Question: I'm trying to stack a bar plot using ggplot in R studio! Here is my data that I'd like to plug in:
'''
Country Con Lab
England <PHONE> <PHONE>
NI 3895 0
Scotland 757949 717007
Wales 528839 71354
'''
I'm a total beginner with R Studio so I'm sorry if this question is tedious! Ideally if you could help me stack it by the party that came second that would be helpful! (Lab is second apart from Wales)
something a bit like below would be fab!! I'm struggling on how to get started, but hopefully the picture shows what the stacked graph would look like (fingers crossed)

What I've Tried so Far:
'''
library('ggplot2')
ggplot(elections, aes(x= Country, y= ?? (this is where I hit a wall)
'''
Data
'''
elections <- read.table(header = TRUE, stringsAsFactors = FALSE,
text = "Country Con Lab
England <PHONE> <PHONE>
NI 3895 0
Scotland 757949 717007
Wales 528839 71354")
'''
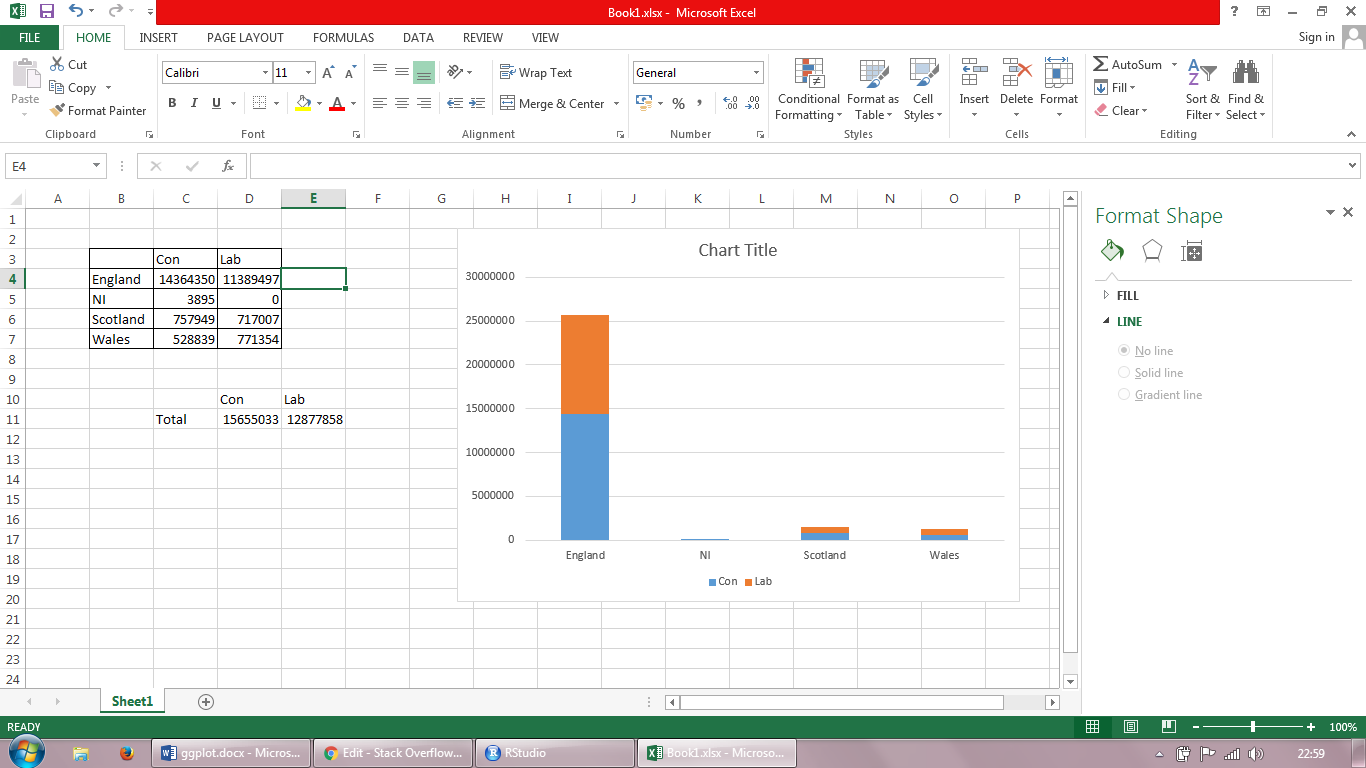
Answer: Your table is in the wrong format to be processed within ggplot. In the case of your data, which is currently recorded in three columns it instead needs to be in the format . To find out more about these requirements you can read up a bit about tidy data here: <URL>
The following code works. The function has been used to transform the data to the required format.
'''
library(ggplot2)
library(reshape2)
elections <- data.frame(Country = c("England", "NI", "Scotland", "Wales"), Con = c(<PHONE>, 3895, 757949, 528839), Lab = c(<PHONE>, 0, 717007, 71354))
elections_long <- melt(elections, id = "Country")
ggplot(elections_long, aes(x = Country, y = value)) +
geom_bar(stat="identity", aes(fill = variable))
'''
The output plot can be seen here:

Hope that helps.